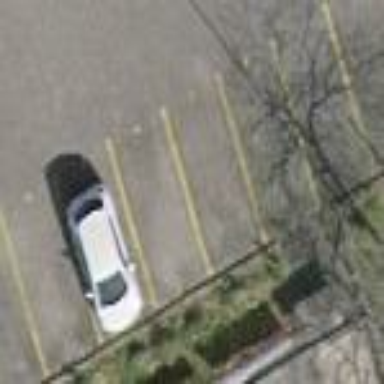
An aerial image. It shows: Parking available on the street side.